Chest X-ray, PA view. Patient: 69 years old, sex F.
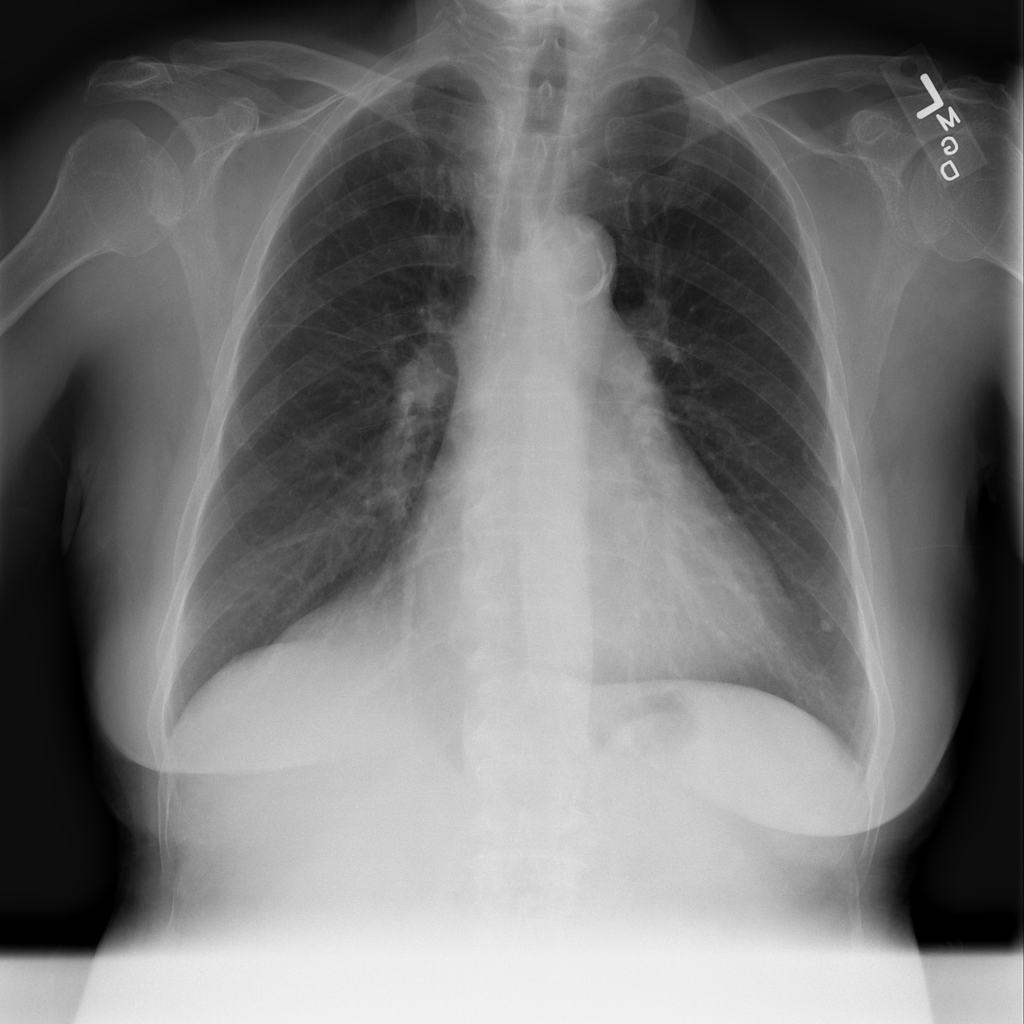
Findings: Cardiomegaly